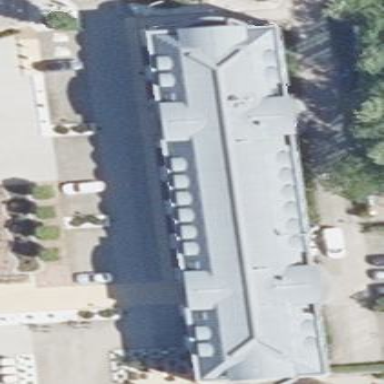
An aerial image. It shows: Office building with unique quadruple saltbox roof shape.